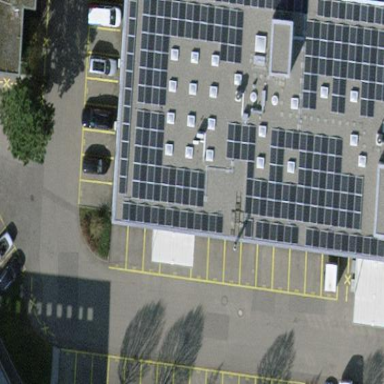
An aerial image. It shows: Office building with flat roof.